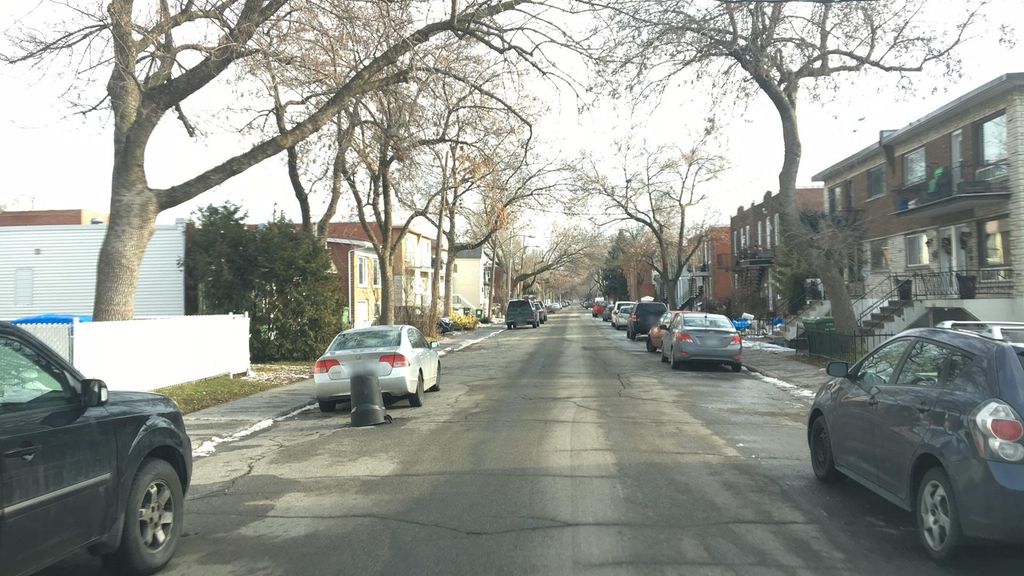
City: montreal